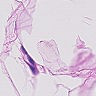
Metastatic tissue present: no